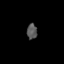
Tissue: prostate
Cell type: T cells
Senescence score: 0.239
Nuclear area (px): 153
Mean DAPI intensity: 87.464